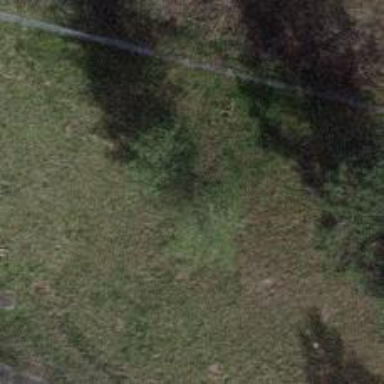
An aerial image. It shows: Evergreen needle-leaved tree.